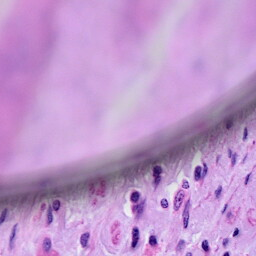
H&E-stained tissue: Cervix